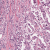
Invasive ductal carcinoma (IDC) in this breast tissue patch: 1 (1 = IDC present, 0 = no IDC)